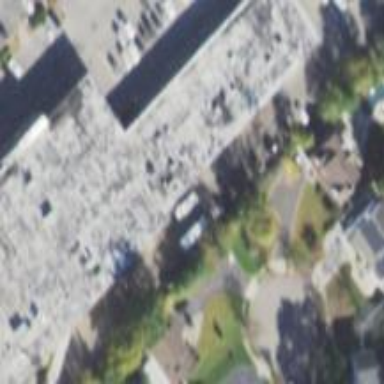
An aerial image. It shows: Commercial building.